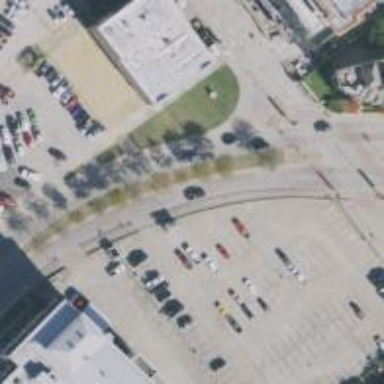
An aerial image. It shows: Secondary road with separate sidewalks.